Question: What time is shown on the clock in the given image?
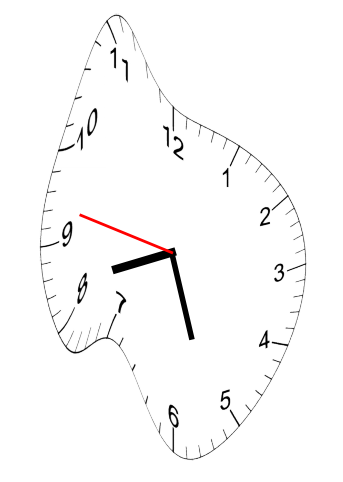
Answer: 08:26:47